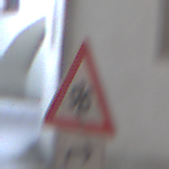
Verkehrszeichen: SchneeOderEisglaette
Zusatzzeichen unten: RichtungsangabeDurchPfeile5
Umgebung: Outdoor, Urban
Tageszeit: Night
Wetter: Overcast
Licht: Artificial
Jahreszeit: Winter
Kontrast: MediumContrast